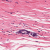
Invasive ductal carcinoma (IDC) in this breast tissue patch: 0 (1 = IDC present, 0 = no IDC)